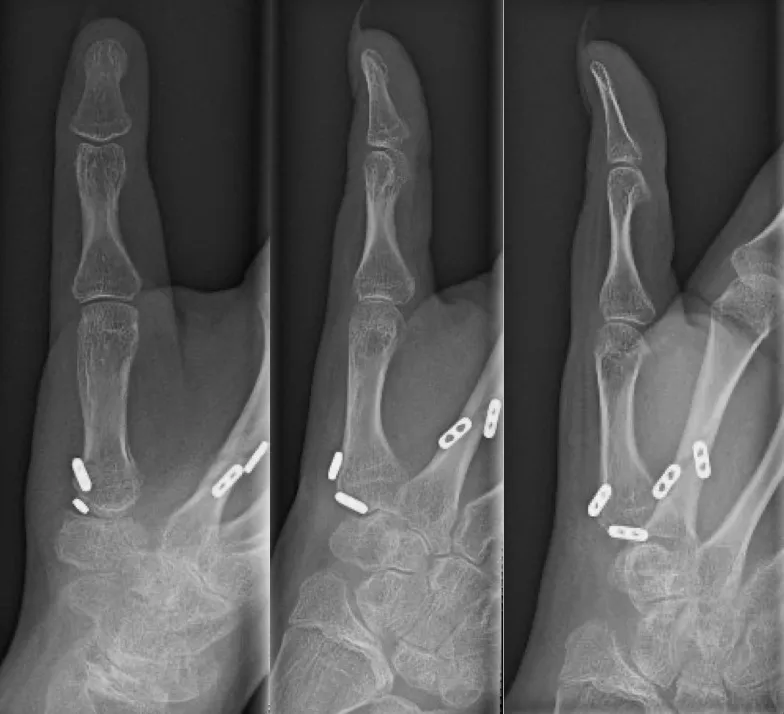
Fourteen-week postoperative posteroanterior, oblique and lateral radiographs of the right thumb demonstrating anatomic alignment of the thumb CMC joint with interval K-wire removal.
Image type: radiology (x_ray)